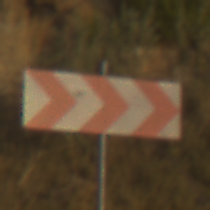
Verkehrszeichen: RichtungstafelnInKurvenGrossLinks
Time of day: SunriseSunset
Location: Outdoor (Nature)
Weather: PartlyCloudy
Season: NotSpecified
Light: Natural